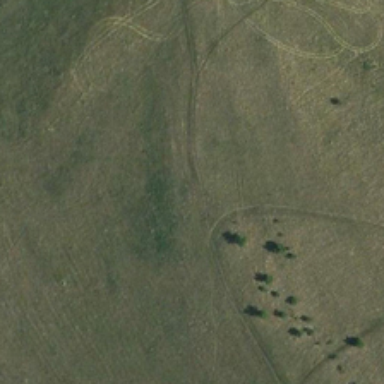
Some small trees are scattered in a piece of green meadow .